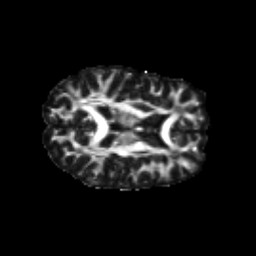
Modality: FA
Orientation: axial
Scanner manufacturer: siemens
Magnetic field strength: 3 T
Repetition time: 9.2 s
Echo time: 0.084 s